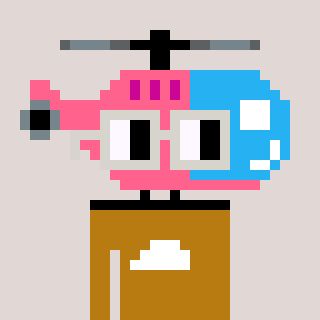
a pixel art character with square light gray glasses, a helicopter-shaped head and a gold-colored body on a warm background